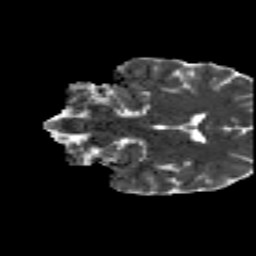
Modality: MD
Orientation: coronal
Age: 27
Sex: female
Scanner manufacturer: siemens
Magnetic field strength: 3 T
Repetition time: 8.8 s
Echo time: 0.085 s